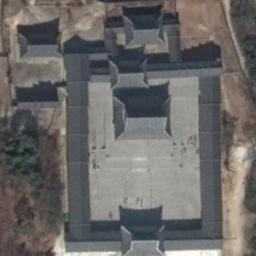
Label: palace